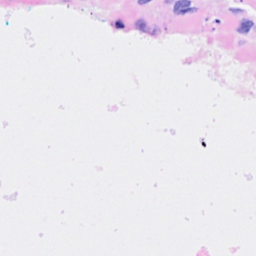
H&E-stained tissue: Breast